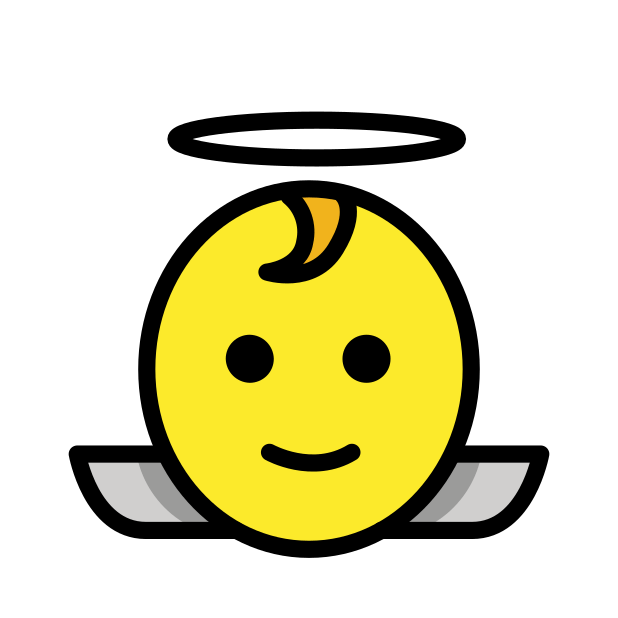
Emoji: 👼
Name: baby angel
Unicode: 0x1f47c